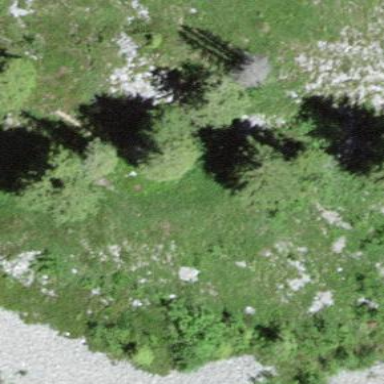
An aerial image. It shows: Patch of scrub vegetation.